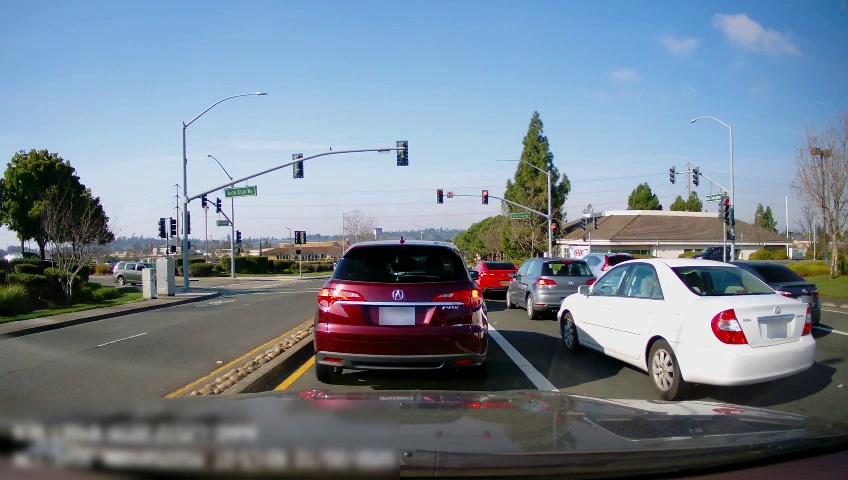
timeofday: Day
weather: Sunny
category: Drivable Space
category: Drivable Space
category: Vehicles | Car
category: Vehicles | SUV
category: Vehicles | SUV
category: Vehicles | Car
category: Vehicles | Car
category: Vehicles | Car
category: Vehicles | Car
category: Vehicles | SUV
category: Lanes | Current Lane
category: Lanes | Current Lane
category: Lanes | Current Lane
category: Lanes | Alternate Lane
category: Lanes | Opposite Lane
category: Traffic | Signs
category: Traffic | Signs
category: Traffic | Signs
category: Traffic | Signs
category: Traffic | Lights
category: Traffic | Lights
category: Traffic | Lights
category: Traffic | Lights
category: Traffic | Lights
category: Traffic | Lights
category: Traffic | Lights
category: Traffic | Lights
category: Traffic | Lights
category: Traffic | Lights
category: Traffic | Lights
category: Traffic | Lights
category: Traffic | Lights
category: Traffic | Lights
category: Traffic | Lights